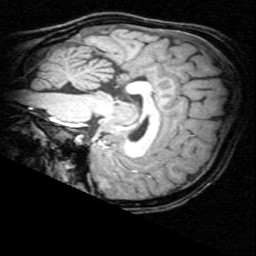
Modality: T1w
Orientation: sagittal
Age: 22
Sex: female